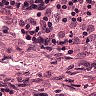
Metastatic tissue present: no